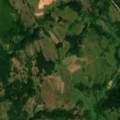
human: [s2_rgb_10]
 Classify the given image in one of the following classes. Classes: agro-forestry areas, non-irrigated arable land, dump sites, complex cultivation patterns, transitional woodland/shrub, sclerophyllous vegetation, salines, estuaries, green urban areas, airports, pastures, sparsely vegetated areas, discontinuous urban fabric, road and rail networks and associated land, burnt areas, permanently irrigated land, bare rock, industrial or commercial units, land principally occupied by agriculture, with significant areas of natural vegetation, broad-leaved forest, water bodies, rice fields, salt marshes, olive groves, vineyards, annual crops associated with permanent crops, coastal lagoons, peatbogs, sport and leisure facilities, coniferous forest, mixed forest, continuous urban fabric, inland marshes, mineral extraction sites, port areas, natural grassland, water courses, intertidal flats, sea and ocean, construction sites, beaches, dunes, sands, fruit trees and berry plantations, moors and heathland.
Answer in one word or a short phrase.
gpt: complex cultivation patterns, land principally occupied by agriculture, with significant areas of natural vegetation, broad-leaved forest, transitional woodland/shrub